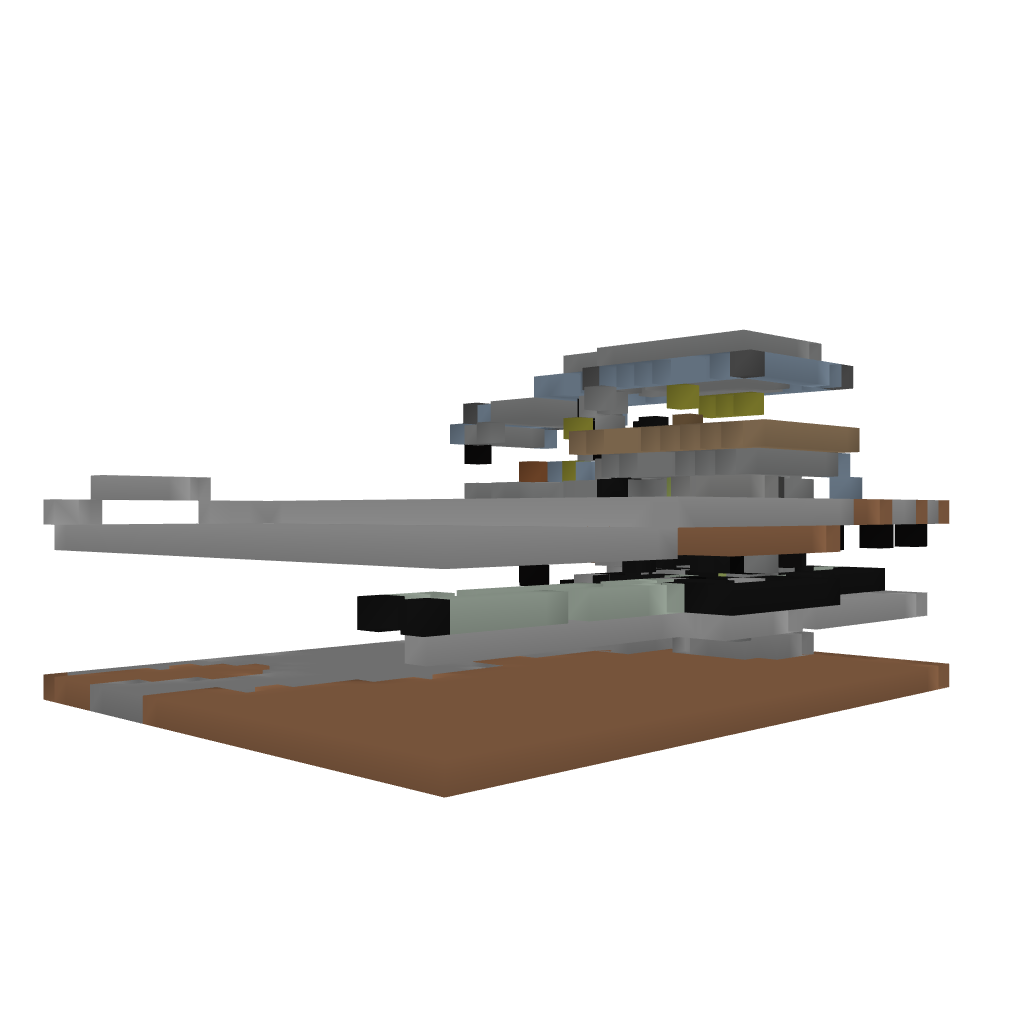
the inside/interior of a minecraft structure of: Adventure map shop